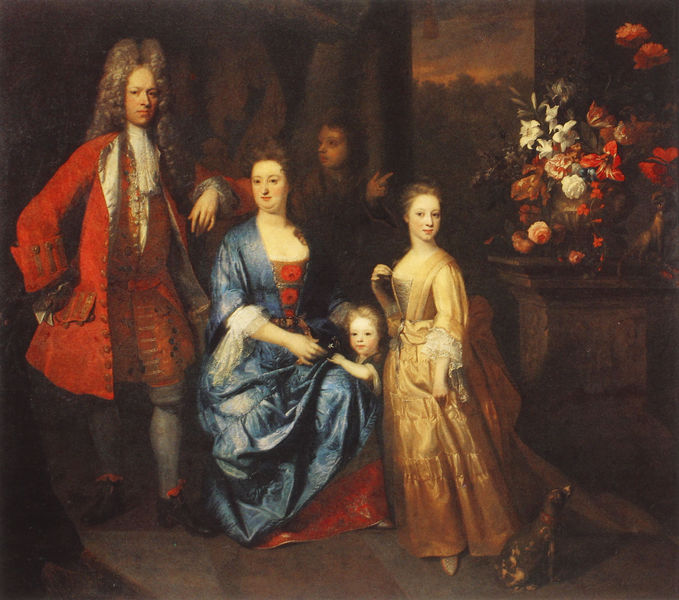
Titel: Colonel Andrew Bissett und seine Familie
Künstler: Enoch Seeman
Institution: London, Tate Gallery
Schlagwörter: blau, gemälde, mann, gelb, mädchen, blumen, fenster, frau, kleid, kleider, blick, hund, rot, rock, portrait, porträt, gold, mantel, reich, adel, familie, kind, mutter, spitzen, tochter, vater, wald, kinder, perücke, schrank, könig, halstuch, junge, rüschen, knöpfe, gesteck, königlich, söhne